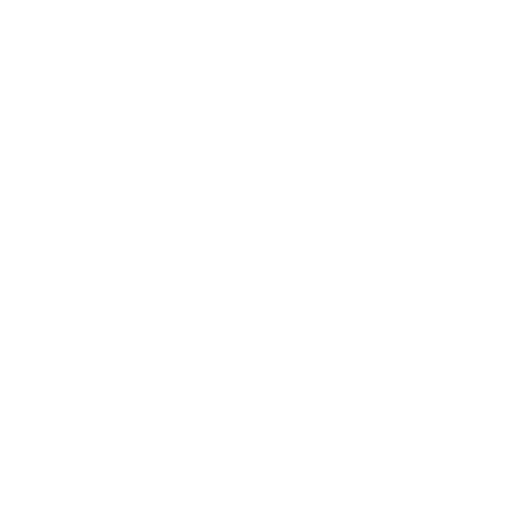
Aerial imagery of bar in Florida named Maryland Shoal containing only open water